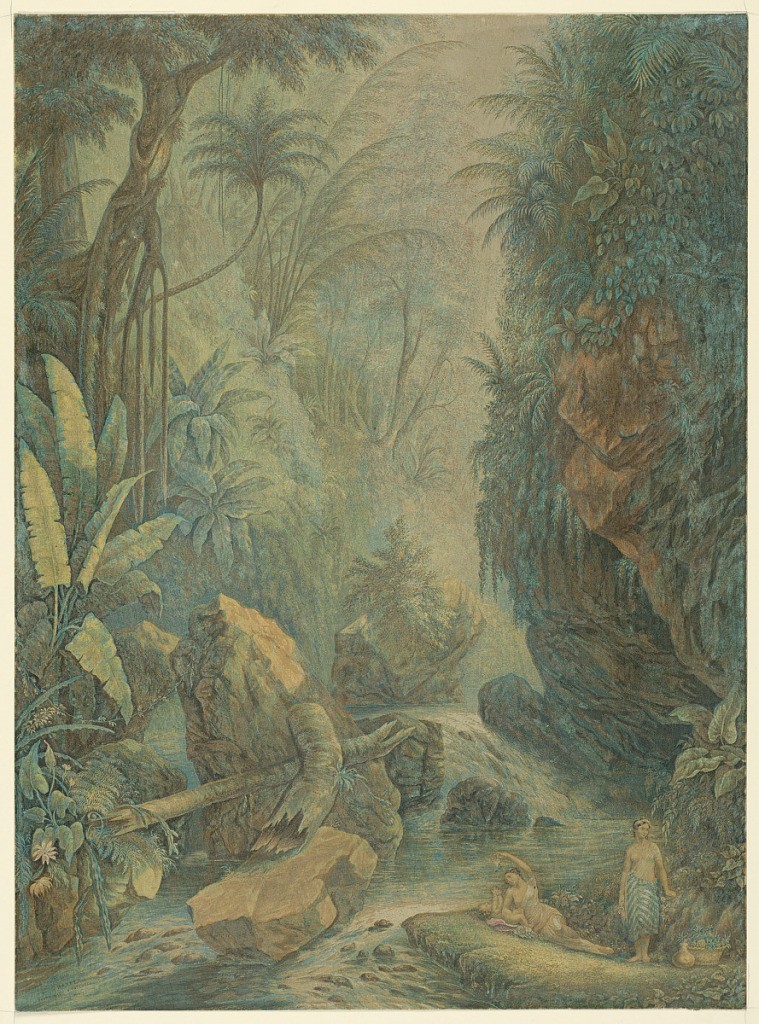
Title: Print
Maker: George Baxter, 1804 – 1867
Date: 1856
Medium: Oil colors on paper
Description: Vertical rectangle. Tropical landscape with heavy foliage and trees, a stream with large boulders. Two women on bank, lower right, one reclining and playing with a baby. Date, name and place on lower left.